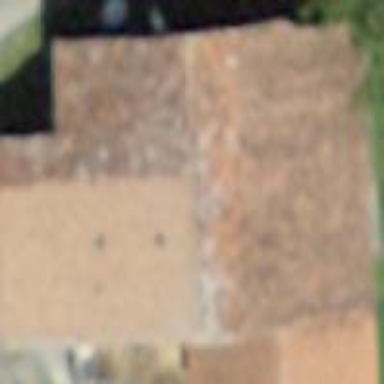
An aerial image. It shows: Rural barn.